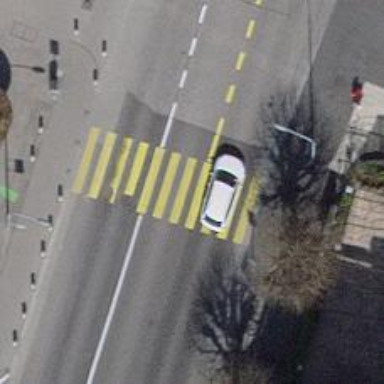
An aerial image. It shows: Uncontrolled and marked road crossing.